九年级 · 立体几何学
(本小题8.0分)

如图是分别从正面、左面、上面观察一个几何体得到的图形，请解答以下问题:

(1)这个几何体的名称为

(2)若从正面看到的是长方形，其长为 $10 \mathrm{~cm}$; 从上面看到的是等边三角形，其边长为 $4 \mathrm{~cm}$,求这个几何体的侧面积.

从正面看

从左面看

从上面看
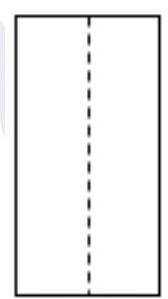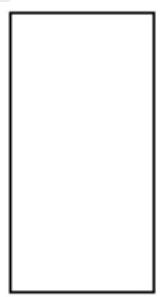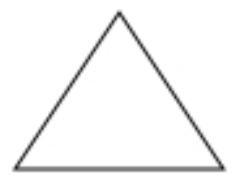
答案: 三棱柱

【解析】解: (1)这个几何体是三棱柱.故答案为: 三棱柱;

(2)三棱柱的侧面展开图形是长方形, 长方形的长是等边三角形的周长, 宽是三棱柱的高,所以三棱柱侧面展开图形的面积为:

$S=3 \times 4 \times 10=120\left(\mathrm{~cm}^{2}\right)$.

答: 这个几何体的侧面积为 $120 \mathrm{~cm}^{2}$.

(1)根据三视图的知识, 主视图以及左视图都是长方形, 俯视图为三角形, 故可判断出该几何体是三棱柱;

(2)侧面积为 3 个长方形, 它的长和宽分别为 $10 \mathrm{~cm}, 4 \mathrm{~cm}$, 计算出一个长方形的面积, 乘 3 即可.本题主要考查由三视图确定几何体和求几何体的面积等相关知识, 考查学生的空间想象能力. 注意: 棱柱的侧面都是长方形, 上下底面是几边形就是几棱柱.